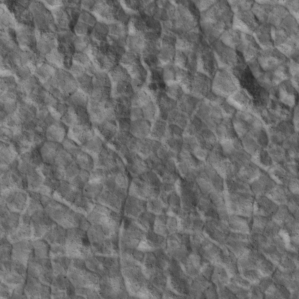
Label: non_frost